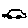
Label: car